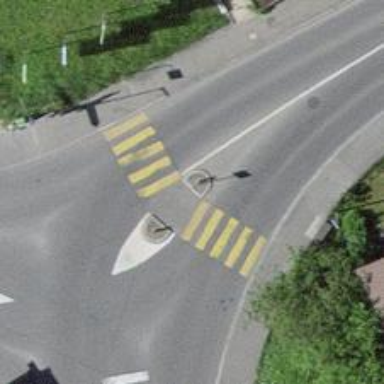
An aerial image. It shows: Zebra crossing on the road.